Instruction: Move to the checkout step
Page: cart
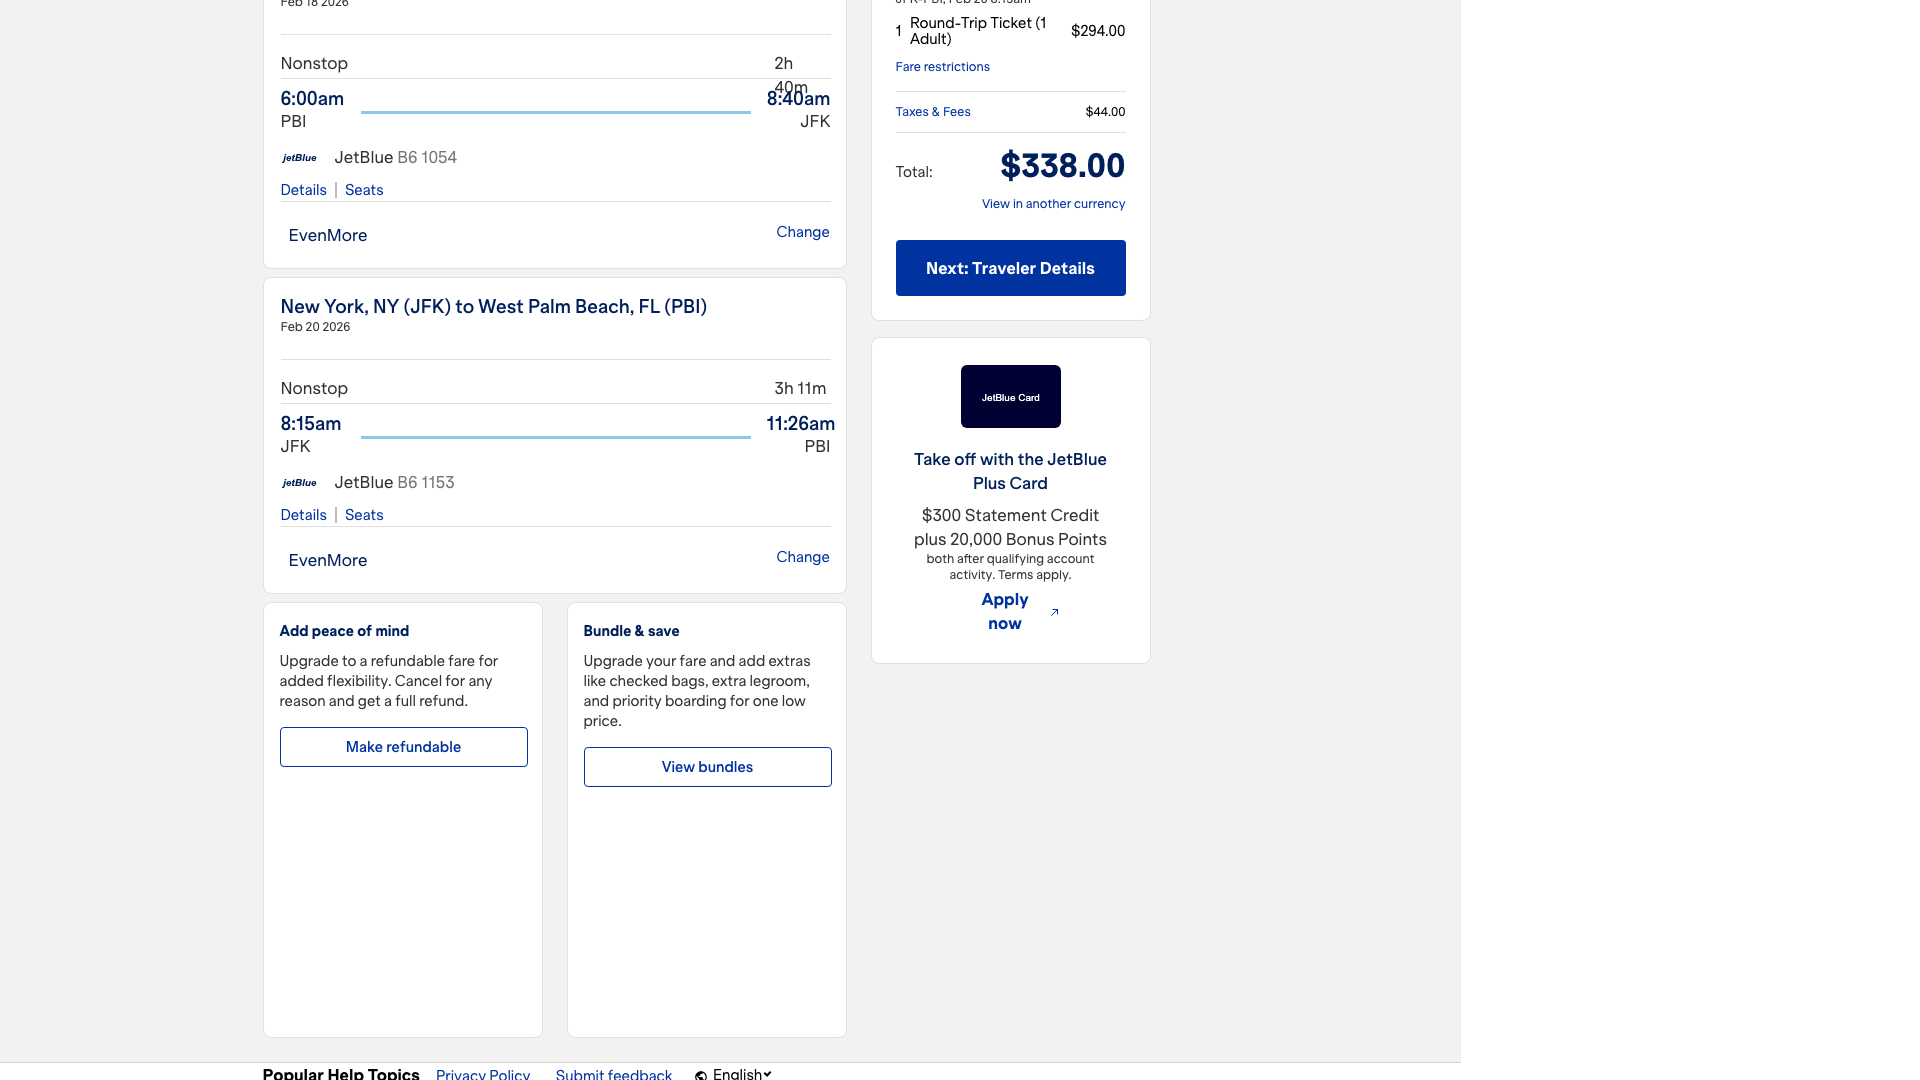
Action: click